Question: I want to create a plot with a single vertical bar (colored continuously), with a mark on it showing the score for a particular person. Image:

I can generate the colored bar in ggplot, but only as a legend (not the actual plot). For example the legend resulting from the following is fine:
'''
ggplot(mtcars, aes(x=wt, y=mpg, color=mpg)) +
geom_point() +
scale_color_gradientn(colors = rainbow(5))
'''
Is there any way to do this? Any help would be really appreciated - I'm completely stuck on this.
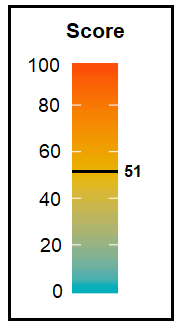
Answer: '''
ggplot(data.frame(y = 51), aes( y=y)) +
geom_tile(data = data.frame(y = 0:100),
aes(x= 0.5, y = y, fill = y)) +
geom_segment(aes(x=0, xend=1, yend=y)) +
geom_text(aes(label = y, x = 1), hjust = -0.3) +
coord_cartesian(clip = "off", xlim = c(0,1.2)) +
scale_fill_gradientn(colors = rainbow(5)) +
scale_x_continuous(labels = NULL) +
guides(fill = FALSE) +
theme_minimal() +
theme(line = element_blank()) +
labs(x="", y = "")
'''
<URL>